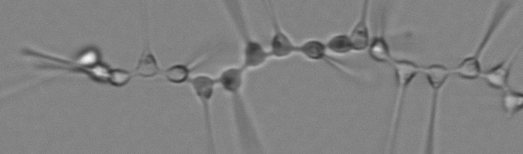
Label: Asterionellopsis_glacialis